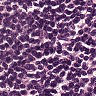
Metastatic tissue present: no